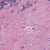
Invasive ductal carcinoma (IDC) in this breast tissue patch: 1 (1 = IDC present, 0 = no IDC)